Aerial crown-view tile of a tropical tree (Barro Colorado Island, Panama), acquired 20240611:
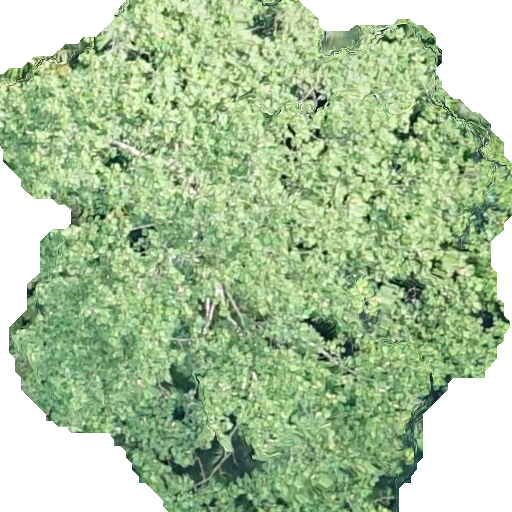
Species: Ochroma pyramidale
GBIF accepted scientific name: Ochroma pyramidale
Crown area: 352.375 m²